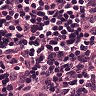
Metastatic tissue present: yes